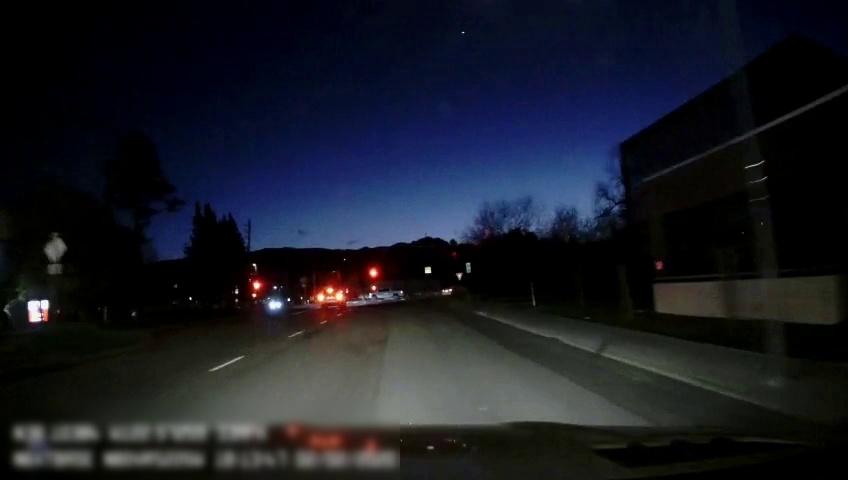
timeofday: Night
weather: Other
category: Drivable Space
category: Vehicles | Car
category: Vehicles | SUV
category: Vehicles | Truck
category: Vehicles | SUV
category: Lanes | Alternate Lane
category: Lanes | Alternate Lane